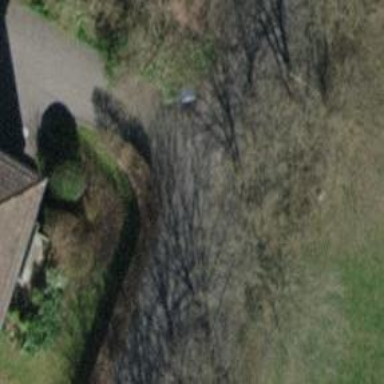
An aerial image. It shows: Hedge barrier.